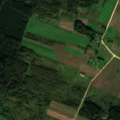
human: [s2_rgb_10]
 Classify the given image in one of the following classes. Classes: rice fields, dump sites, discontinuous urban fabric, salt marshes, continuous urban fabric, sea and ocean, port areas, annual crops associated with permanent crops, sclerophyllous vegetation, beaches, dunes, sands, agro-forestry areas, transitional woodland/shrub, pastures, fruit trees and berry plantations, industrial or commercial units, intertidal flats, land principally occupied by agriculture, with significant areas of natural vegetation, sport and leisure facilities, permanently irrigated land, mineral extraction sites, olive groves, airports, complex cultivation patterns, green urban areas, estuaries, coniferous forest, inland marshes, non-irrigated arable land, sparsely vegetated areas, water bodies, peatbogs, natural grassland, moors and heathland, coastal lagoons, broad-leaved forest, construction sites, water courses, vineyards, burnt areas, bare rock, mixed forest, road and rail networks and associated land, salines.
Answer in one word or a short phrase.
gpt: non-irrigated arable land, complex cultivation patterns, coniferous forest, mixed forest, transitional woodland/shrub